Aerial crown-view tile of a tropical tree (Barro Colorado Island, Panama), acquired 20241216:
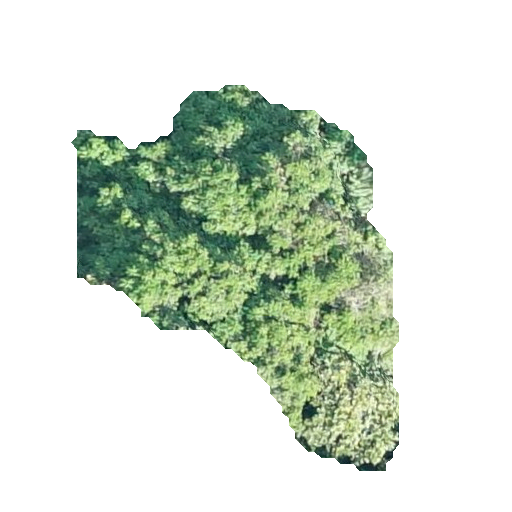
Species: Protium stevensonii
GBIF accepted scientific name: Tetragastris panamensis
Crown area: 111.999 m²